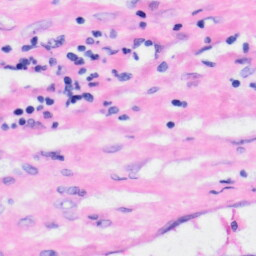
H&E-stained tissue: Liver